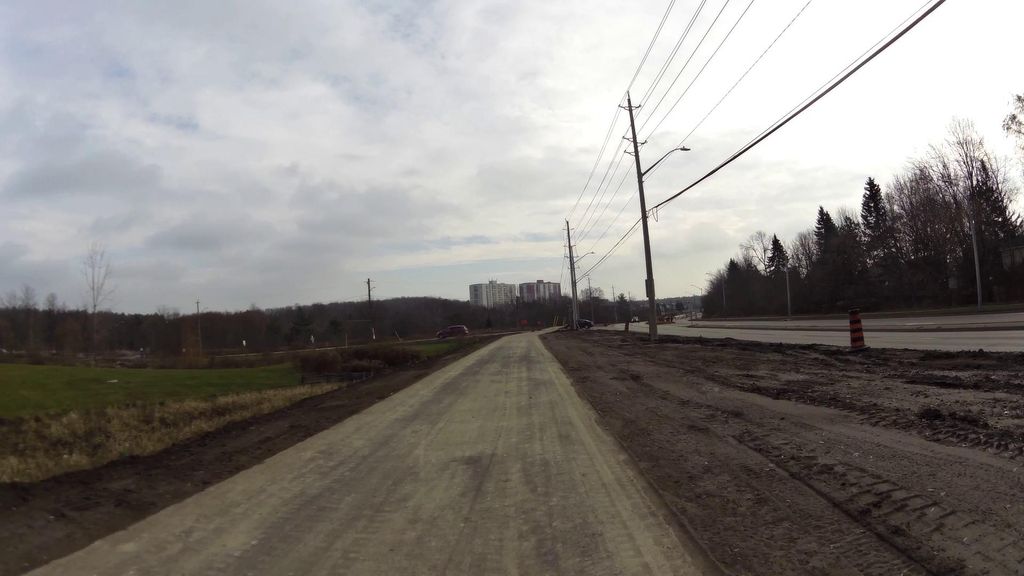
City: kitchener-waterloo